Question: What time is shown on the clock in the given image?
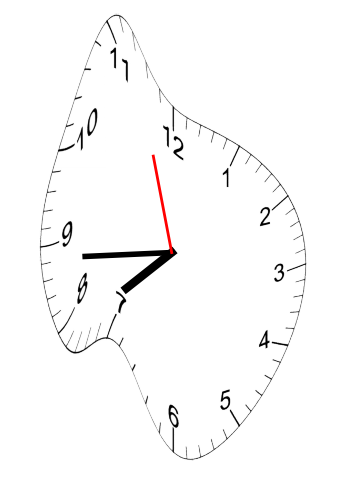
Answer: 07:43:57